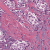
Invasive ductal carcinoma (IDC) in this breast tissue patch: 1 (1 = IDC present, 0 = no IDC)